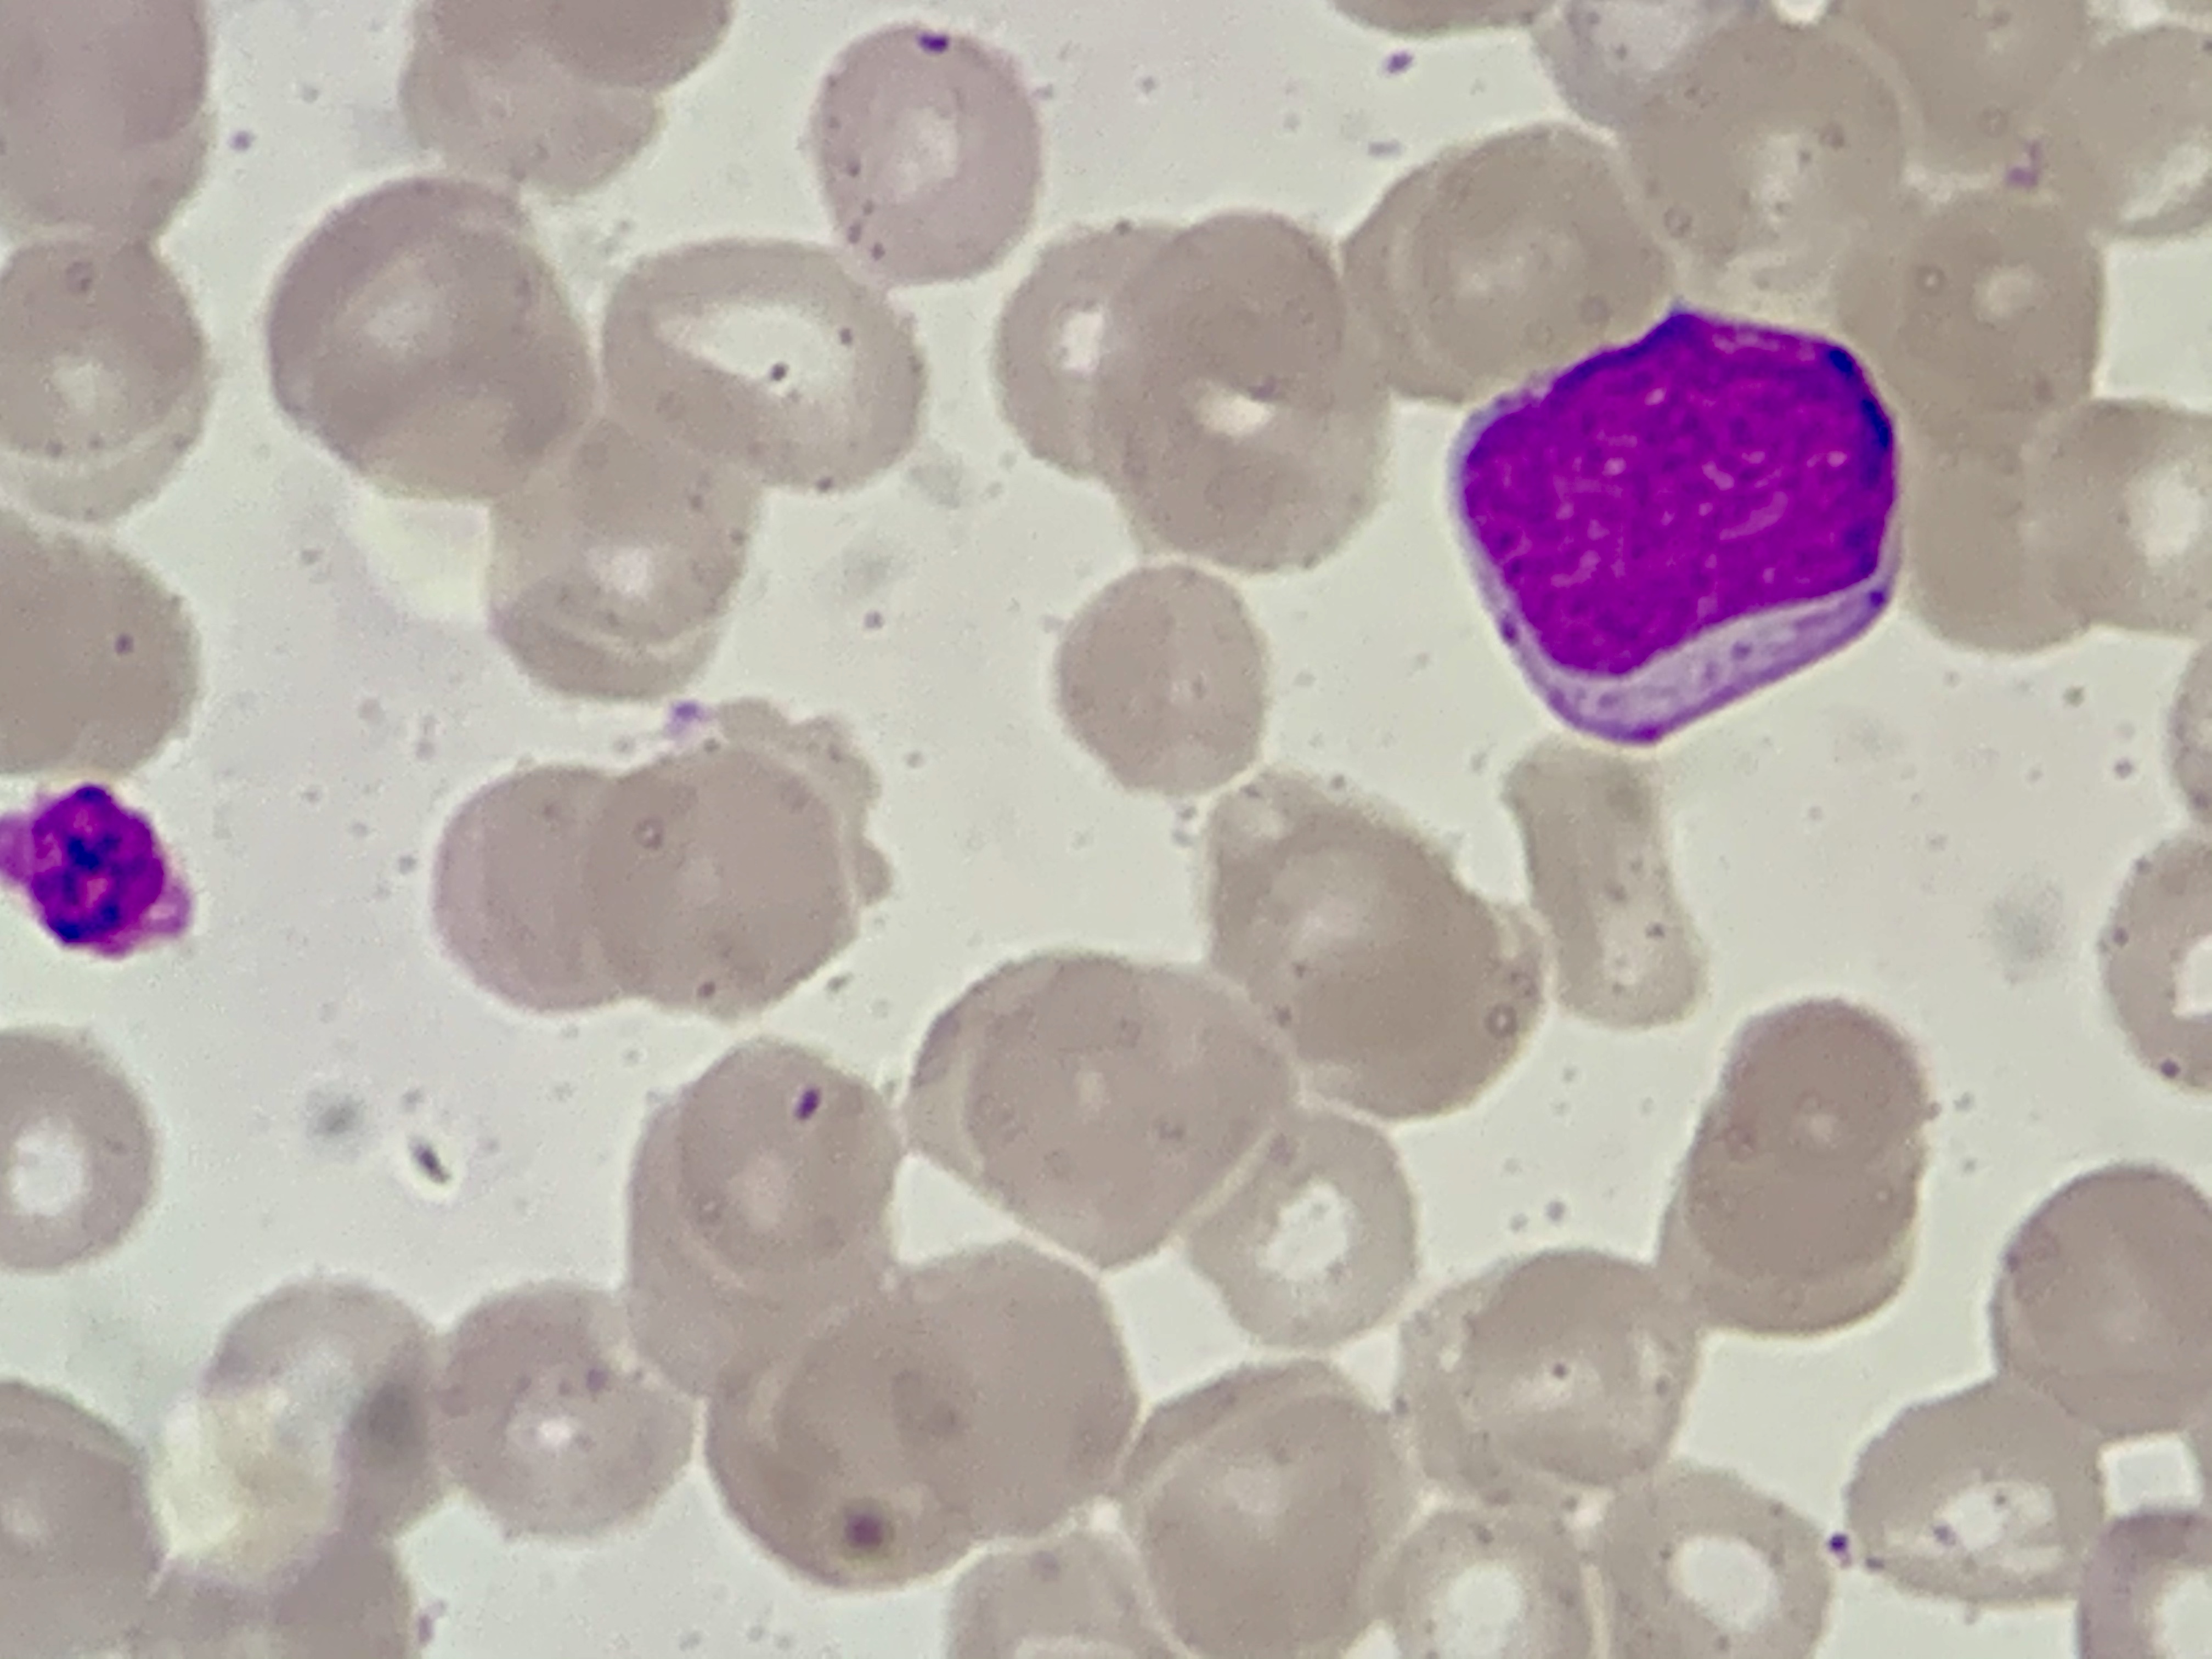
Cell type: BLAST CELLS